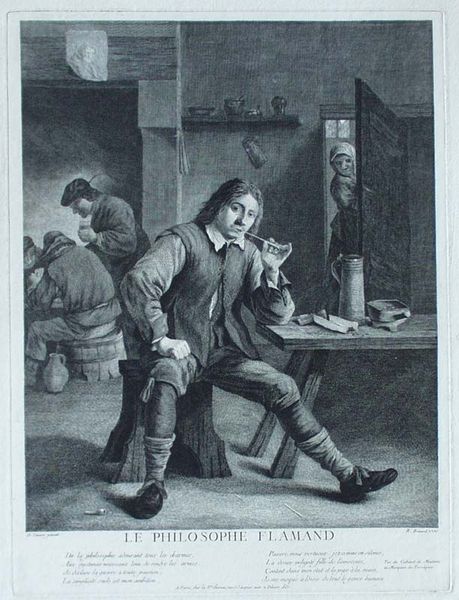
Titel: Le philosophe flamand
Künstler: Robert Benard
Standort: Karlsruhe
Institution: Staatliche Kunsthalle Karlsruhe
Schlagwörter: blätter, dunkel, feder, feuer, gruppe, hand, kopf, mann, schatten, wasser, weiß, menschen, sitzen, braun, fenster, frankreich, frau, grau, hintergrund, holz, hut, hüte, mund, männer, nase, raum, schwarz, skizze, stuhl, tisch, tür, zeichnung, zimmer, blick, dame, haus, tuch, hochformat, leute, alt, bart, hemd, hose, jacke, kneipe, mütze, regal, trinken, wand, wirtschaft, arm, band, dienerin, gesicht, kragen, mensch, rahmen, bild, bildnis, innenraum, niederlande, portrait, porträt, hütte, auge, haare, interieur, kelch, mantel, sessel, sitzend, innen, personen, genre, kamin, ofen, stock, kanne, krug, beine, bein, füße, magd, schrift, papier, alte dame, sitz, spieler, schuhe, mauer, grafik, graphik, halm, türe, bank, dielen, hocker, rand, schemel, französisch, essen, einfach, kopftuch, pfeife, rauchen, sitzt, brot, balken, stube, kammer, socken, nachdenklich, nachdenken, weste, töpfe, holztisch, spiel, strümpfe, eingang, reste, bierkrug, nahrung, zinnkrug, philosoph, buch, denken, restaurant, brett, geschirr, druck, druckgraphik, schnitt, druckgrafik, holzstich, radierung, stich, titel, kupfer, gaststätte, karrikatur, schwarzweiß, text, faust, denker, bier, stiefel, gespreizt, fass, genreszene, niederländisch, schuh, mahlzeit, gravur, stift, kerl, buchdruck, buchseite, wanne, sims, karaffe, tassen, küche, krüge, schreiben, raucher, mittelalter, wams, aufgestützt, flämisch, kniebundhose, kaufen, pfeiffe, trinker, breit, holt, kupferstich, alte frau, reproduktion, gamaschen, träger, baumstumpf, gasthaus, humpen, schänke, wirt, wirtshaus, nett, legende, haushalt, gaststube, schenke, bord, sizze, schirft, schank, baurn, philosophie, flandern, gast, regalbrett, breitbeinig, wirtsstube, hanf, schrit, gastwirtschaft, wirtin, board, taverne, krig, schwarrz, spelunke, kauen, inne, kupferschnitt, philosph, philosophe, flamand, schabkunst, mezzotinto, le, flame, sitend, flammand, druck pfeife, aufgesdtützt, stocher, philosoph flamand, gasststääte, le philosoph flamand, trinkern, schanktisch, flämischer philosoph, le philosophe flamand, spielunke, zahnstocher, männer feuer, kenipe, le philosophe elamand, tür kamin, der philosoph, hcoker, phiklosoph, tedxt, tührrahmen, elamand, bauaer